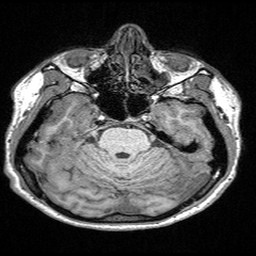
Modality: T1w
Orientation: coronal
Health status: ill
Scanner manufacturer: siemens
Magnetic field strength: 3 T
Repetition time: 2.3 s
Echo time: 0.00298 s